Question: I am doing some reverse engineering work on a program. One of the things I am trying to pull out of the old data is a color that was chosen from the below color pallet

The way the old software is refrencing the color is by the index in the pallet (so 0 is white, 1 is yellow, 2 is orange, and so on). Is the above pallet a standard layout of some type?
What my best hope is to find some class built in to .NET where I could pass the same index number in and get the color back, however I don't have high hopes for finding something that nice.
Besides using paint and an eyedropper to manually map out the whole table is there any option to make this easier on me?
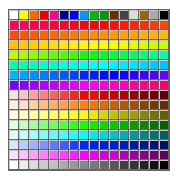
Answer: You can write some code that reads that bitmap and examines the pixels to build the palette of colors in the bitmap you've extracted.